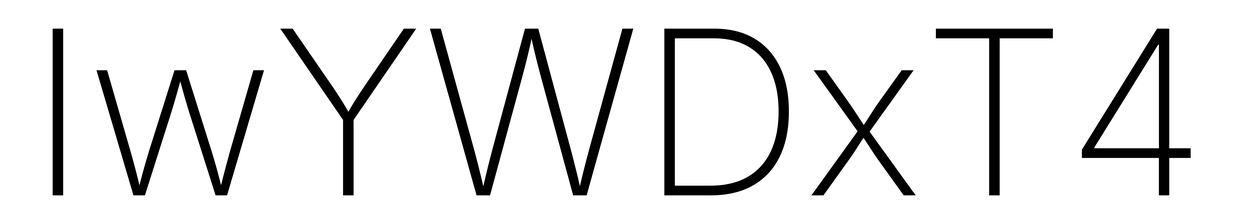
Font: Inter_ExtraLight